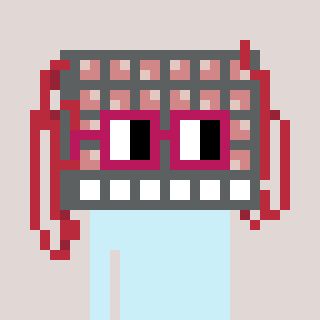
a pixel art character with square dark red glasses, a turing-shaped head and a gold-colored body on a warm background